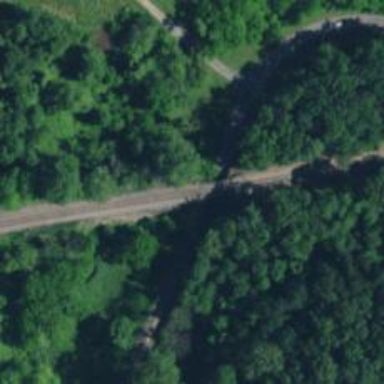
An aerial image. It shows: Railway bridge.